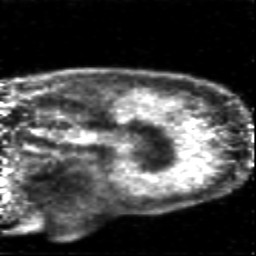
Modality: PET
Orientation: sagittal
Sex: male
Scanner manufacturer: siemens